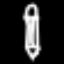
Label: pencil